Question: '''
#include<iostream>
using namespace std;
//prototype
void fillArray(int[], int, int);
void printArray(int[], int);
int main()
{
srand(time(0)); // initialize random number generator
const int size = 5, SIZE=10;
int ar1[size], ar2[size],inc;
cout << "Enter the first value and increment for ar1: ";
cin >> ar1[0] >> inc;
cout << "Enter the first value and increment for ar2: ";
cin >> ar2[0] >> inc;
cout << "(1) ar1:
";
fillArray(ar1, size, inc);
printArray(ar1, size);
system("pause");
return 0;
}
void fillArray(int ar[], int size, int inc)
{
for (int i = 1; i < size; i++)
{
ar[i] = ar[0] + inc;
cout << ar[size];
}
}
void printArray(int ar[], int size)
{
for (int i = 0; i < size; i++) {
cout << ar[i] << ' ';
}
cout << endl;
}
'''
Ask the user to input ar1[0] and inc.the first one ar1[0] is settled by user input, and the rest is increased by inc.So if I enter 4 3 ,it should return 4 7 10 13 16. My outcome is like this:

I know there is something wrong with the function fillArray but I don't know how to fix it. Can anyone tell me the solution? Thanks
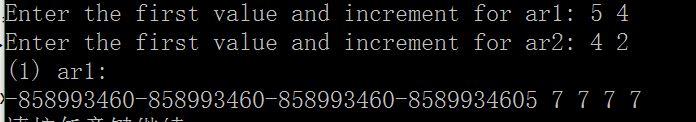
Answer: Yes there's something wrong with your function 'fillArray'. It assumes that the first element is initialized (which is, indeed) but then doesn't initialize the other elements in ascending order, because you always add 'inc' to the value of the first element. Moreover it prints out 'ar[size]' which is out of bounds at every step (the first strange numbers in your output). You can fix with this:
'''
void fillArray(int ar[], int size, int inc)
{
for (int i = 1; i < size; i++)
{
ar[i] = ar[i-1] + inc;
}
}
'''
Or you can decide to pass the first value as a parameter too.
I assume you wanted to use 'size', even if you also declare another similar variable named 'SIZE' with a different value. You should also consider using 'std::vector's instead of arrays as a safer a more practical option.
Finally, in your code you ask the user to input 'inc' twice (overwriting it) before using it.